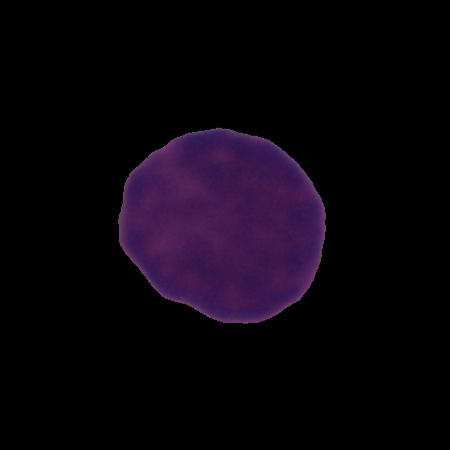
Label: cancer